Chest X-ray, PA view. Patient: 62 years old, sex M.
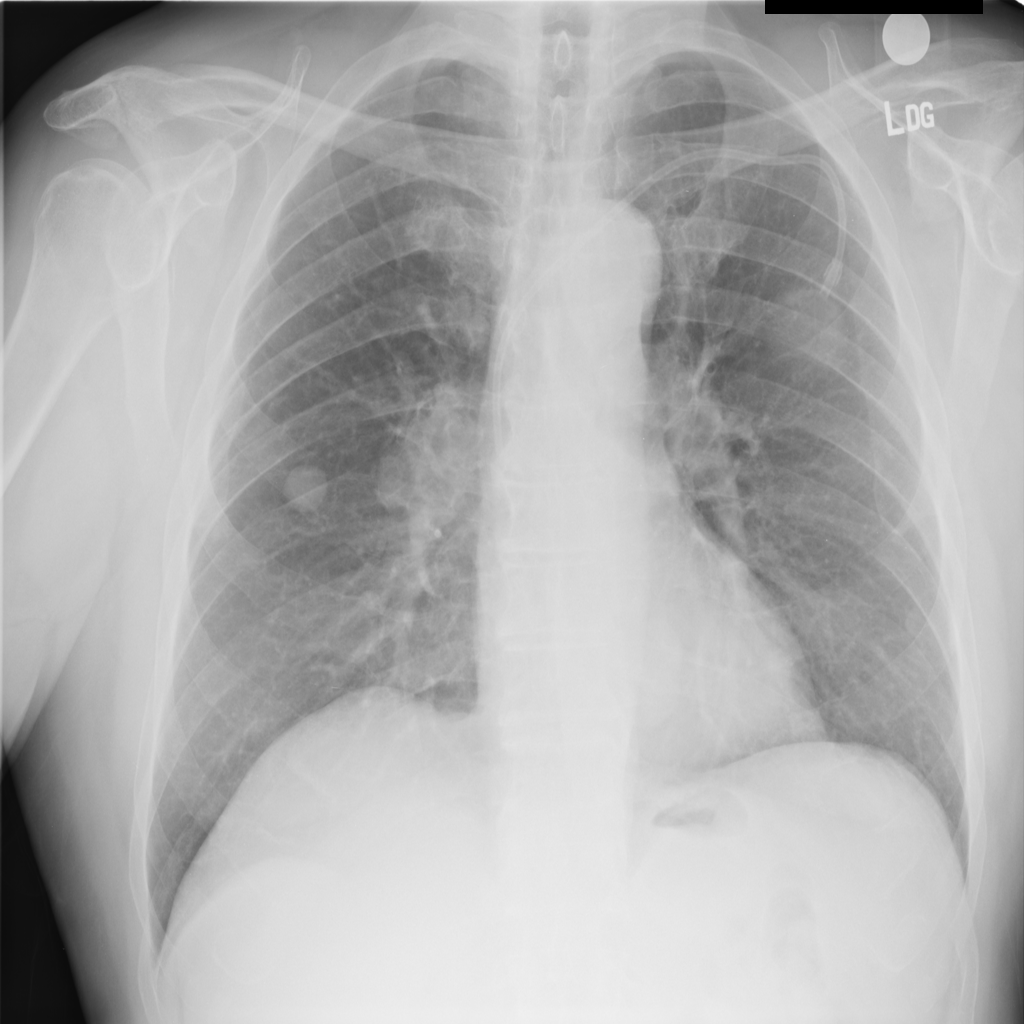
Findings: Nodule